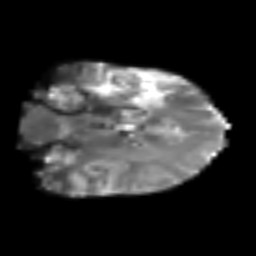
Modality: T2w
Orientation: coronal
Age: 47
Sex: female
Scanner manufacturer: siemens
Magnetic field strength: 3 T
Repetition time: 6.1 s
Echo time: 0.101 s